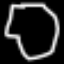
Label: octagon